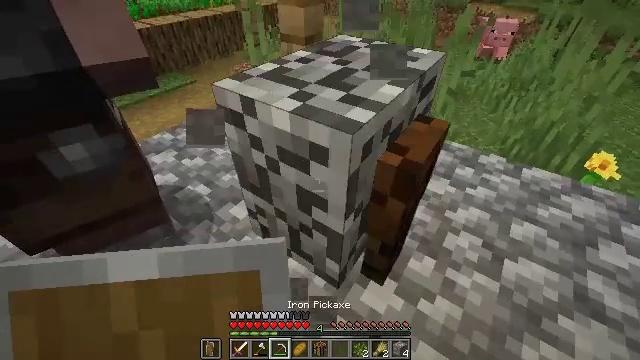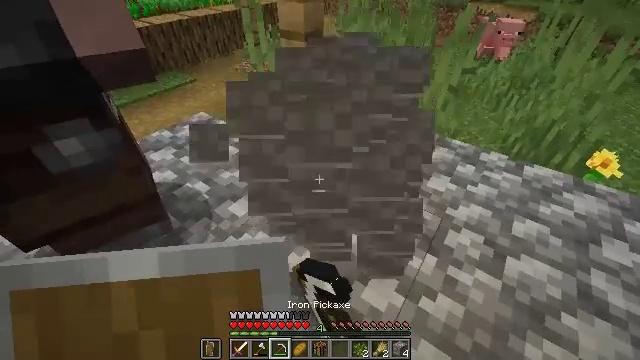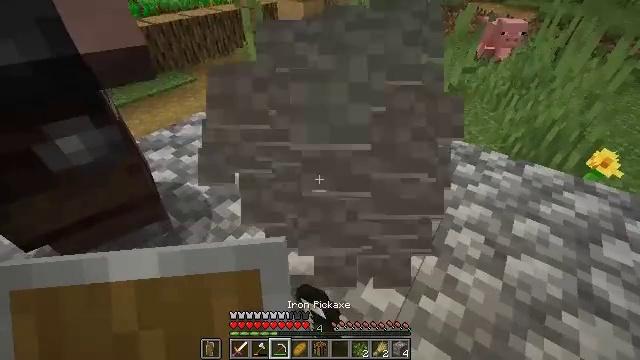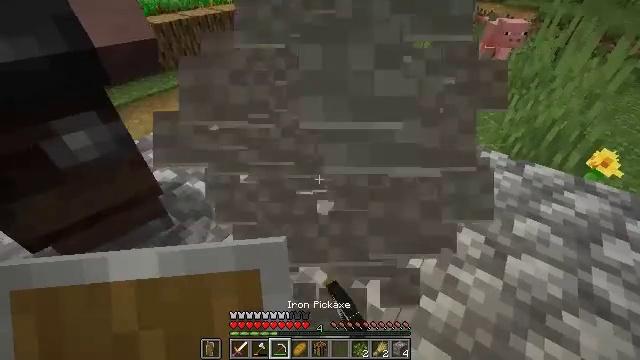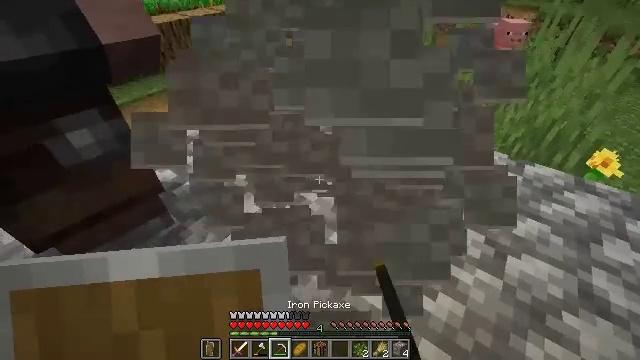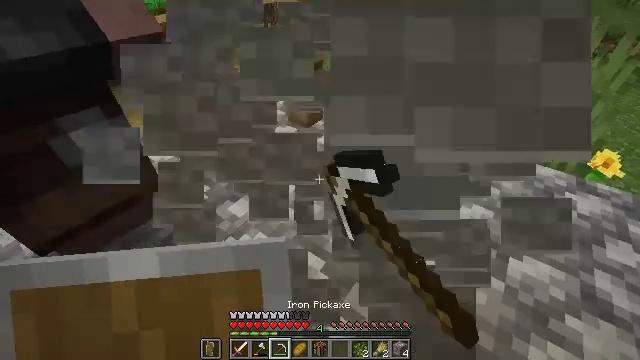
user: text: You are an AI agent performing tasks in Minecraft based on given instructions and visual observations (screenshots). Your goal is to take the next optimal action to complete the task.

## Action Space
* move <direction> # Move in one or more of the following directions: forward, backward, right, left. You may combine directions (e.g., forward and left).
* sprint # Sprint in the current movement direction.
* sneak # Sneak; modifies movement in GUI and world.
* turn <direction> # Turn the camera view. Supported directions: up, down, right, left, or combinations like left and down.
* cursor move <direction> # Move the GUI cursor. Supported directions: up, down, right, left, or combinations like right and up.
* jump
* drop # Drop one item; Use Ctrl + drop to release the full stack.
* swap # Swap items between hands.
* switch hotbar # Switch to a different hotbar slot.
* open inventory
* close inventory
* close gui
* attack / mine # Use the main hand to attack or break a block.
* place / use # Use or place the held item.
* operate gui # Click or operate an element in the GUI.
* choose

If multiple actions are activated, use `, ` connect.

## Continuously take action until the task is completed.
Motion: motion action
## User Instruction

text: Mine the grindstone block.
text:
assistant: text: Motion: sneak, attack / mine
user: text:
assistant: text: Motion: sneak, attack / mine
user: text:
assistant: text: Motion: sneak, attack / mine
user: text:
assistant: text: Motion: sneak, attack / mine
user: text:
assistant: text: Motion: move forward, sneak, attack / mine
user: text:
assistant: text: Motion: sneak, attack / mine